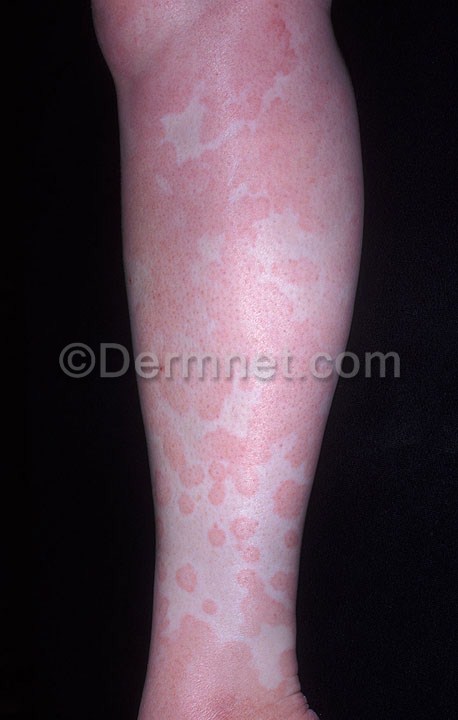
Disease: Urticaria Hives